Chest X-ray:
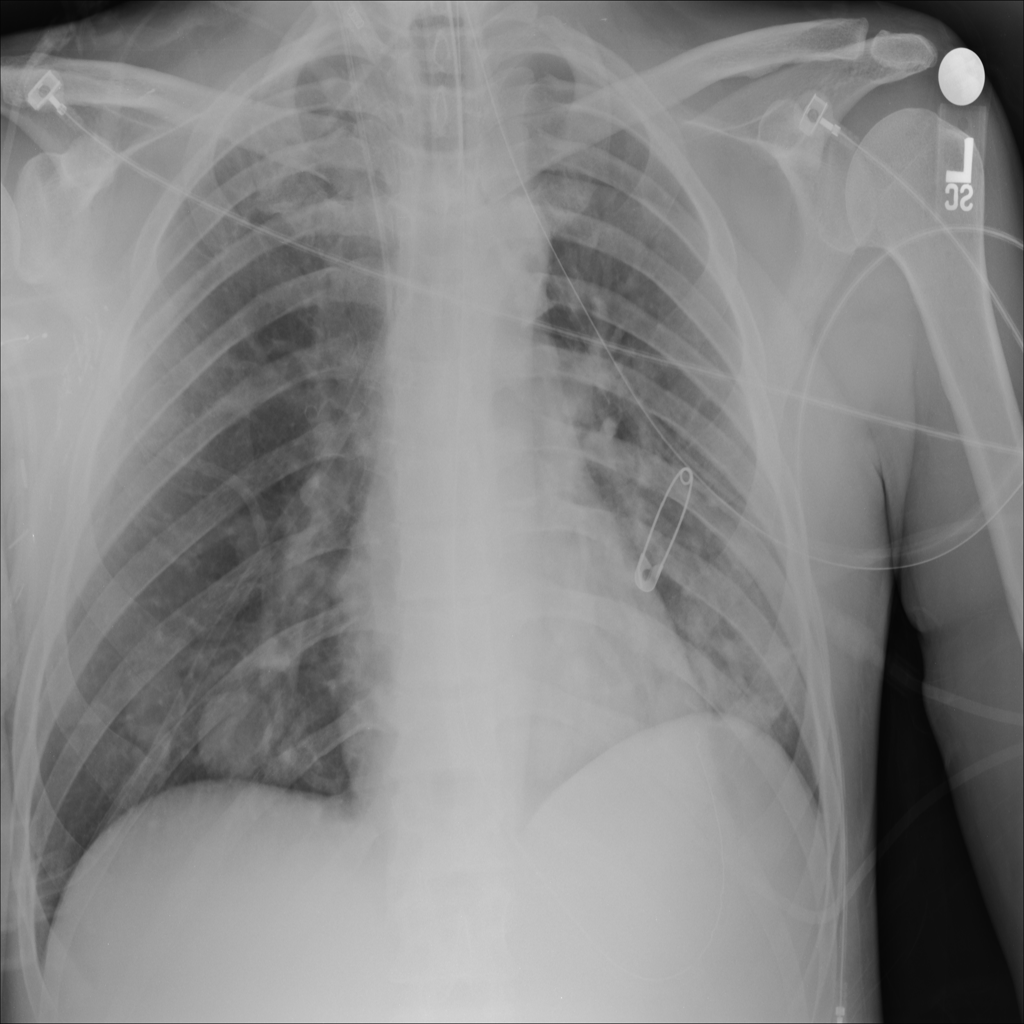
Findings: Nodule, Consolidation
No abnormal finding: no